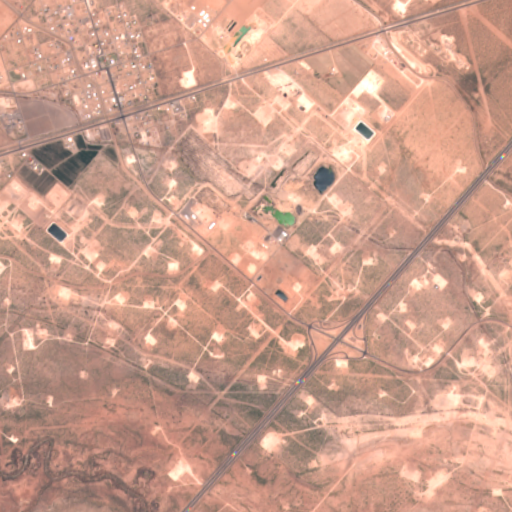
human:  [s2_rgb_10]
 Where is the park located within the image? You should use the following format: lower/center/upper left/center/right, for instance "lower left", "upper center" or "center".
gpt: The park is located in the upper left of the image.
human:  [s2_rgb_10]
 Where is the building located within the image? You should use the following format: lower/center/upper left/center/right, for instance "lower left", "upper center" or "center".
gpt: The building is located in the upper left of the image.
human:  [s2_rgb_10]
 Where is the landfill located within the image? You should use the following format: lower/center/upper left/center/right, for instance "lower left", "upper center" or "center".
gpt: There is no landfill in the image.